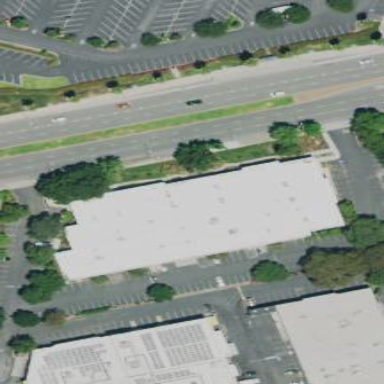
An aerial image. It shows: Commercial building.